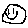
Label: smiley face